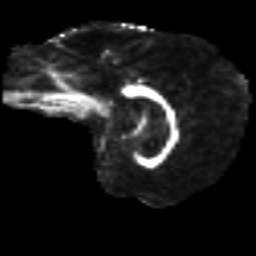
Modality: FA
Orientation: sagittal
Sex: male
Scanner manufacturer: ge
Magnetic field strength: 3 T
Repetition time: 7 s
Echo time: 0.08 s